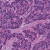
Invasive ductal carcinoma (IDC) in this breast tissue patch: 1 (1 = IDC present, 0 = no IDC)